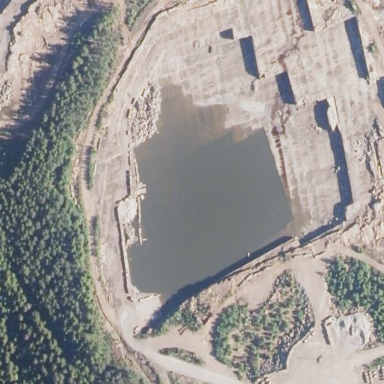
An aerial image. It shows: Quarry area.